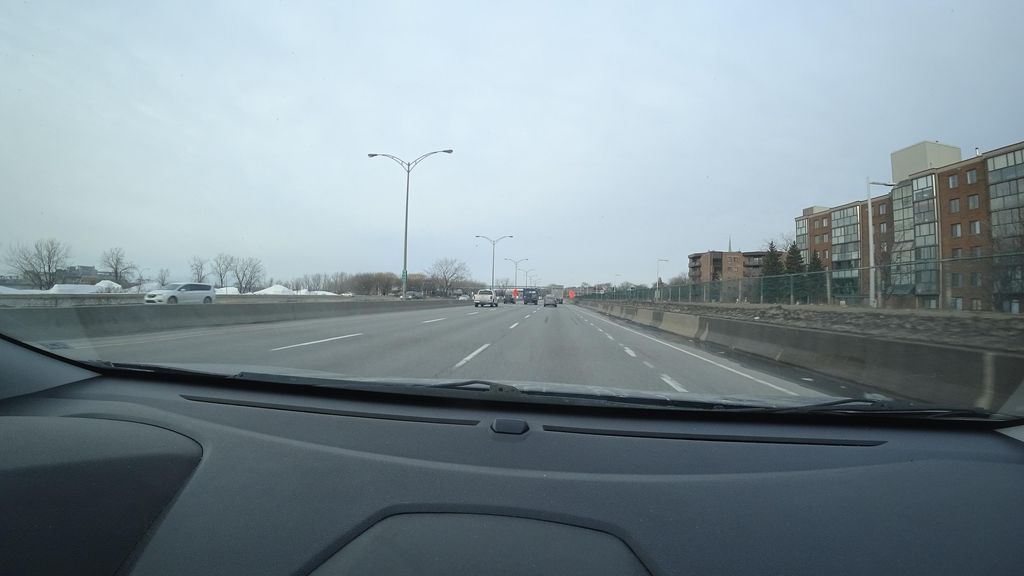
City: montreal